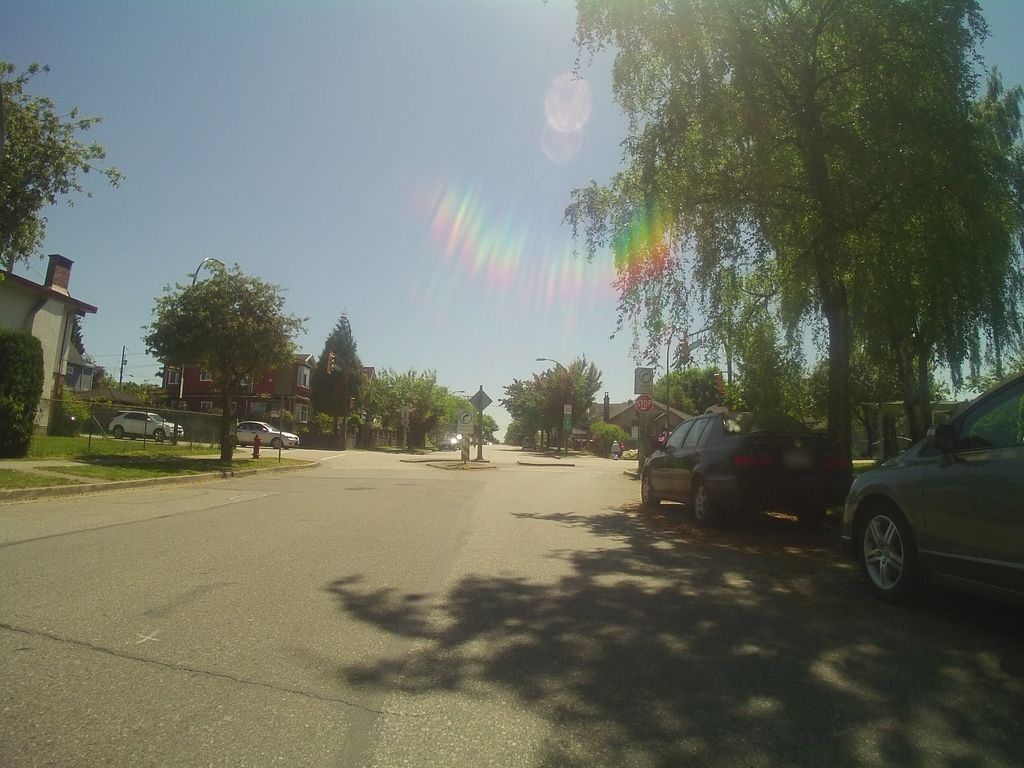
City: vancouver